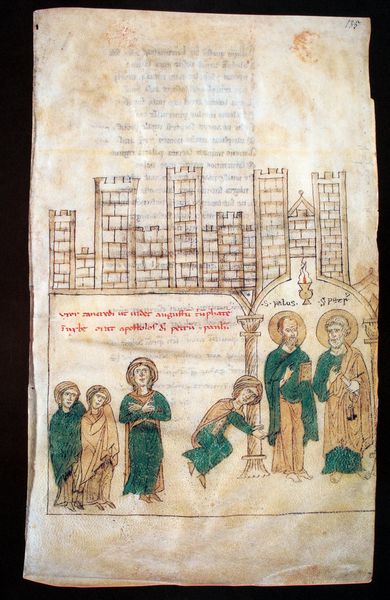
Titel: Codex 120 II; Die Gemahlin Tankreds ruft Petrus und Paulus an, Sibylle mit zwei Frauen, die sich das Gesicht verhüllen
Künstler: Petrus de Ebulo
Standort: Bern
Institution: Burgerbibliothek
Schlagwörter: blau, feuer, mann, umhang, aquarell, frauen, gelb, grün, menschen, ocker, stadt, braun, bunt, frau, kleid, köpfe, lampe, männer, schwarz, säule, säulen, türkis, weiss, zeichnung, gebäude, rot, beige, gespräch, malerei, alt, bart, bibel, mensch, stein, gesten, hände, kirche, gewand, gold, mantel, gewänder, personen, blatt, turm, relief, schrift, papier, bogen, haltung, giebel, mauer, grafik, vergilbt, sprechen, faltenwurf, fallen, tor, zinnen, posen, stütze, flamme, buch, burg, religion, türme, festung, weinen, seite, illustration, text, mäntel, beten, graphisch, tinte, arkaden, kapitelle, buchseite, pergament, gemäuer, tore, arabisch, heiligenschein, öllampe, klinker, jesus, mittelalter, knieen, priester, romanik, hochkant, stadtmauer, mönche, heilige, anbeten, jünger, grü, jerusalem, miniatur, fackel, handschrift, bitten, gläubige, kniefall, latein, heiligenscheine, pilger, papyrus, apostel, buchmalerei, kniet, codex, paulus, karolingisch, aureolen, abschrift, bibelseite, biblisches, geschlechtertürme, san giminiano, 6, romain, geiselsäule